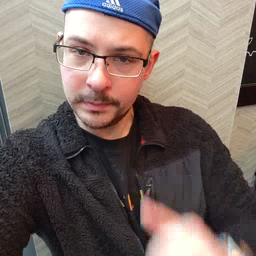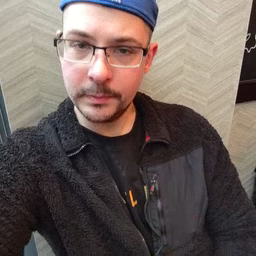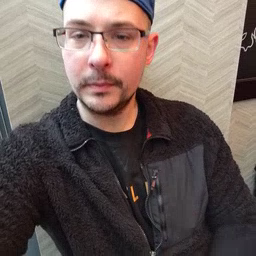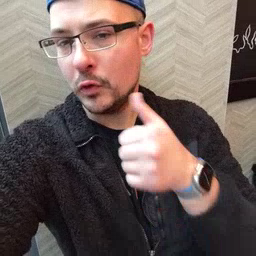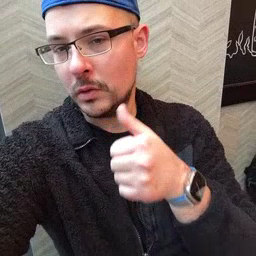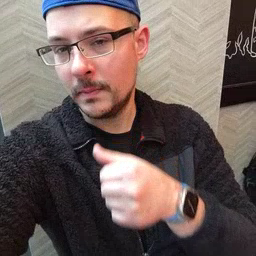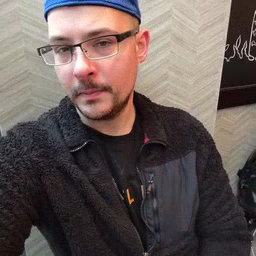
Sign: girl